Question: I have a database schema (MySql) exposed as a data/OData service that is queried by my Silverlight client using Linq. Here is the model in question:

The columns Level and Application are Int values referencing via a foreign key the tables lookuplevel and lookuppid respectively.
So, an entry in the table may look like this:
'''
ID:35
Date: 2012-02-29
Level: 1
Application: 1
Message: MyMessage
Exception: MyException
ReverseOrder: 56 (don't mind this column)
'''
And we could have in :
'''
ID: 1
String: Warning
'''
And in
'''
ID: 1
String: Product A
'''
As you can see, the Level and Application columns are actually mapped to a value in there referenced table.
Now client side (Silverlight), I get the content of the table via a linq query.
'''
public void LoadErrors()
{
var linqQuery = (from e in _myEntities.logstests
select e);
AsyncCallback GetDataComplete = new AsyncCallback(MyCallback);
((DataServiceQuery<logstest>)linqQuery).BeginExecute(GetDataComplete, linqQuery);
}
private void MyCallback(IAsyncResult asyncResult)
{
DataServiceQuery<logstest> query = asyncResult.AsyncState as DataServiceQuery<logstest>;
foreach (logstest error in e.Query.EndExecute(e.Result))
{
Error newError = new Error
{
Date = error.Date,
Level = error.lookuplevel.String,
Application = error.lookuppid.String,
Message = error.Message,
Exception = error.Exception
};
}
// Do more stuff...
}
'''
Error is a custom class that is binded on a datagrid that displays each field in a separate column.
Obviously, for the columns Level and Application, I do not want to display the index of the value they reference but the value itself (ie: for Level I want to display Warning and not 1).
Thanks in advance!
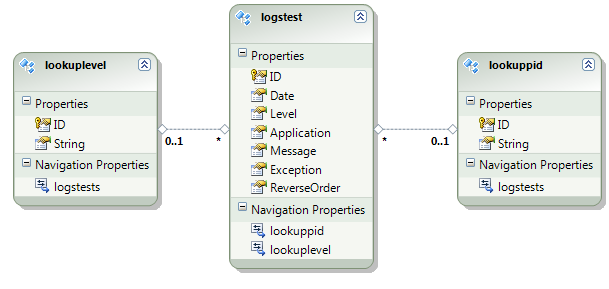
Answer: You must explicitely ask to include the related entity, otherwise WCF DS Client will not ask for it on the server. And it also doesn't do lazy loading of the navigation properties, since the lazy load would have to invoke an HTTP request which can take a really long time, and so it's not a good idea to do that inside a property getter.
To ask to include related entities, you need to add $expand to the query, like this:
'''
var linqQuery = (from e in
_myEntities.logstests.Expand("lookuppid").Expand("lookuplevel")
select e);
'''